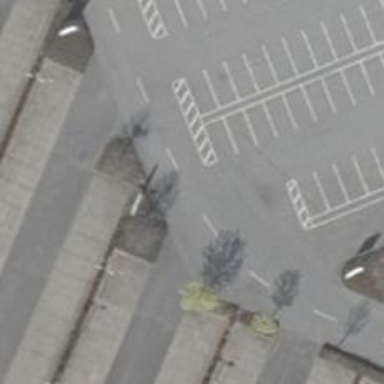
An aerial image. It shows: Asphalt parking aisle road.